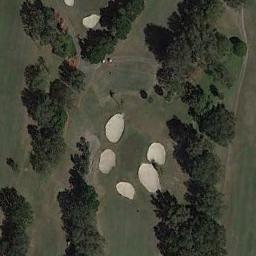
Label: golf_course